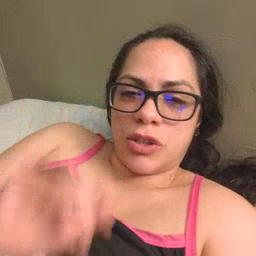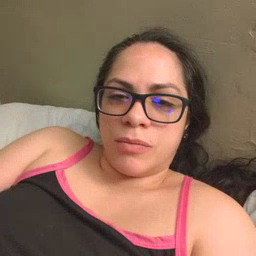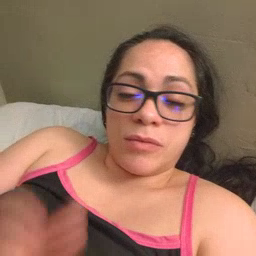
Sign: touch